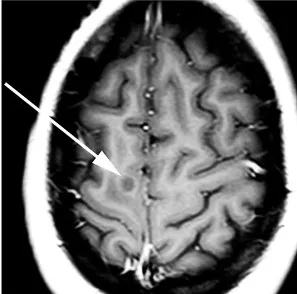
A 17-year-old female with H3F3A G34R mutated infiltrative glioma. (B) T1 contrast-enhanced imaging revealed faint peripheral enhancement (arrow).
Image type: radiology (mri)